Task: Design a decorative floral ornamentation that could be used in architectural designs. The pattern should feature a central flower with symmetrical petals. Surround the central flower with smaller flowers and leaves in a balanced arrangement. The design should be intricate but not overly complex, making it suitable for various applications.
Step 1298:
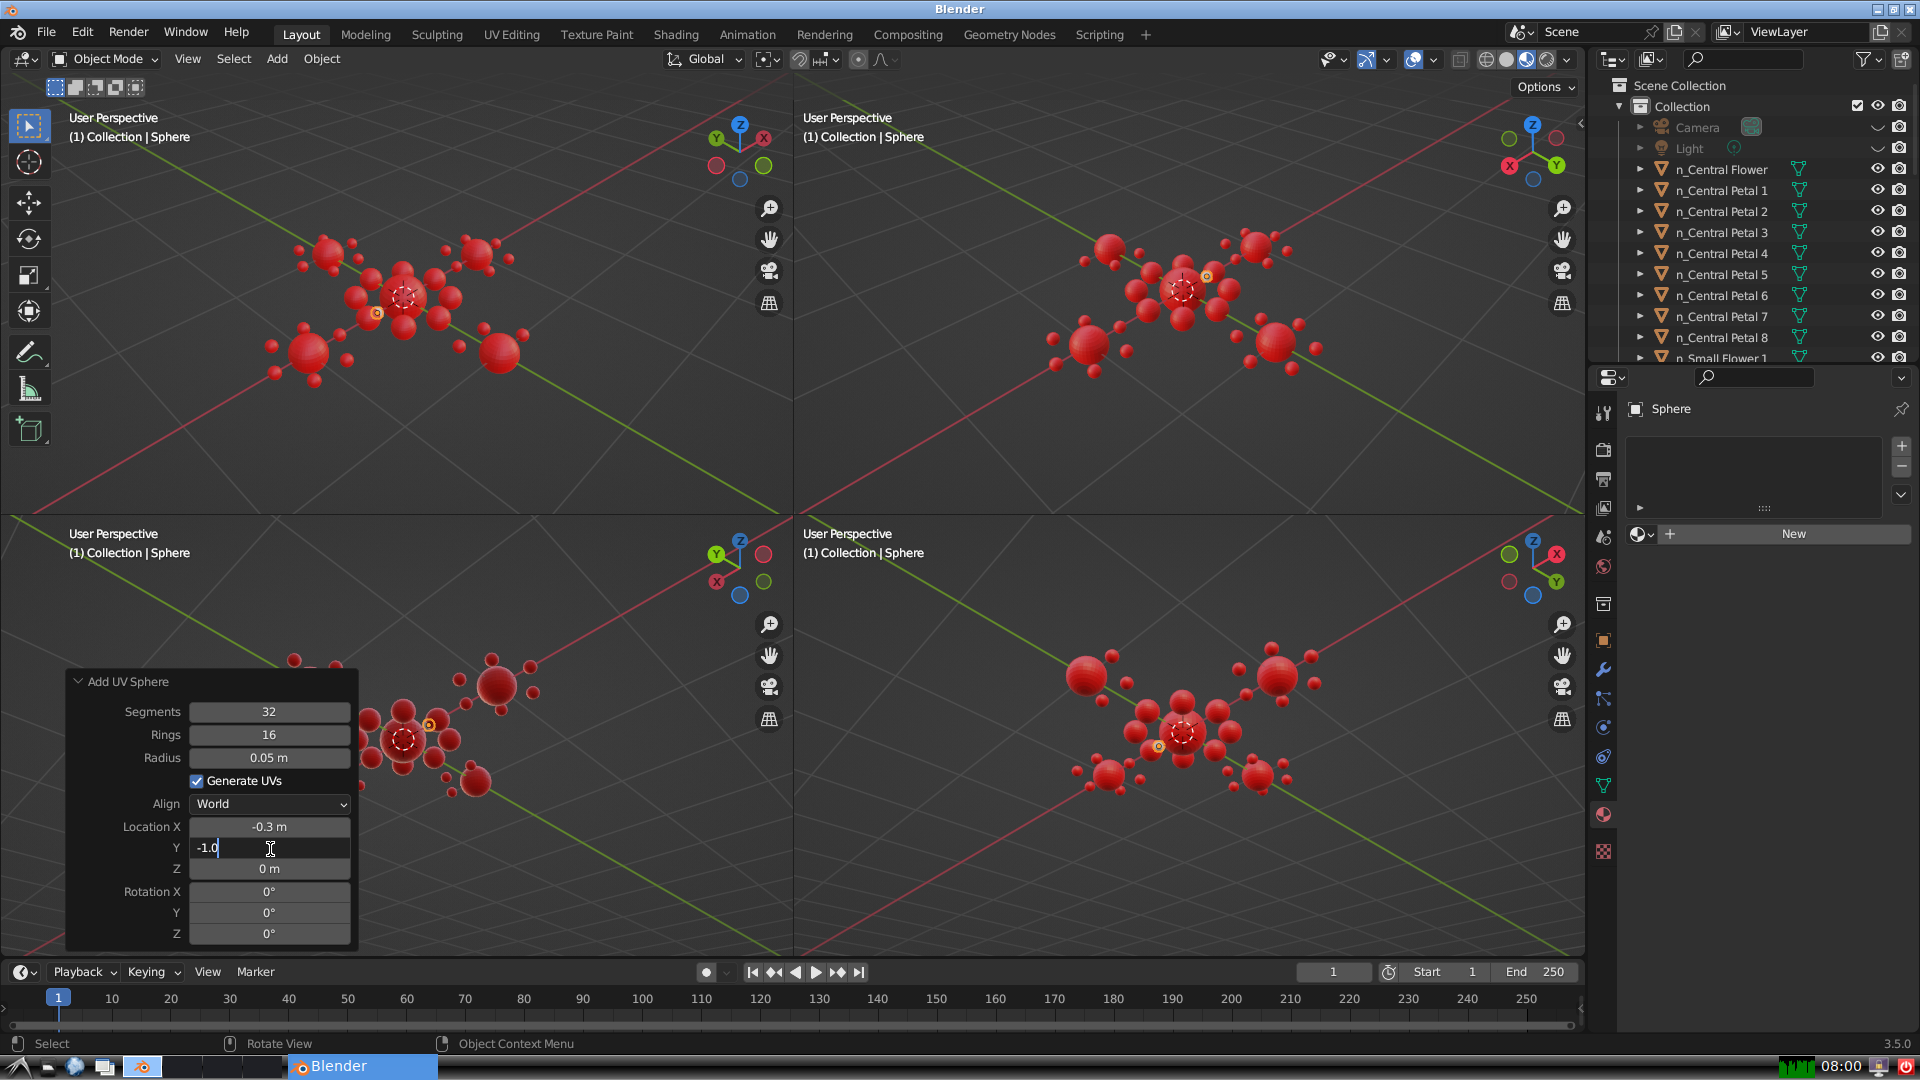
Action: {"key_press": ['Return']}